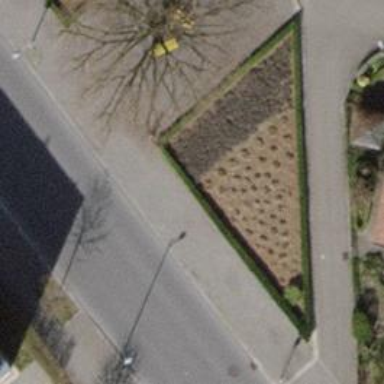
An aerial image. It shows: Flowerbed surrounded by hedge.